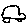
Label: car